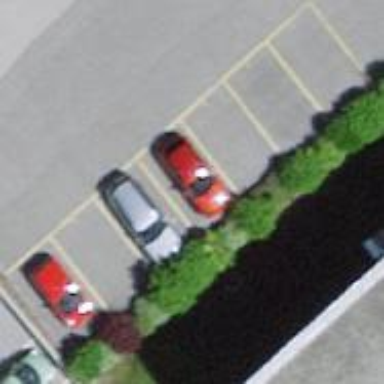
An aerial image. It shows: Parking area.